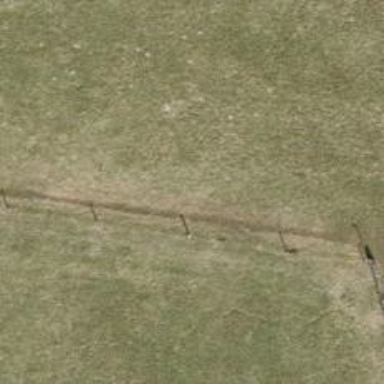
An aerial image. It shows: Path covered in grass.